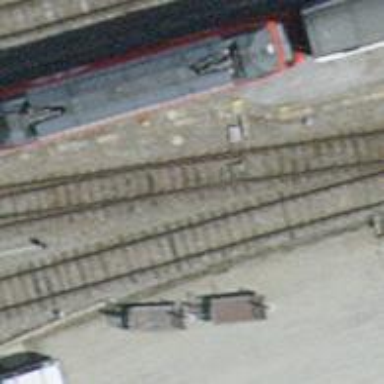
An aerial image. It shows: Railway switch with the turnout on the left side.